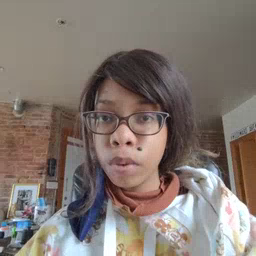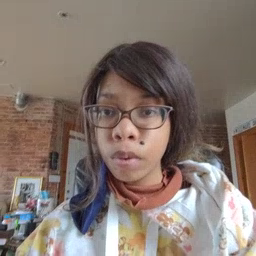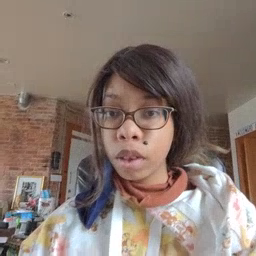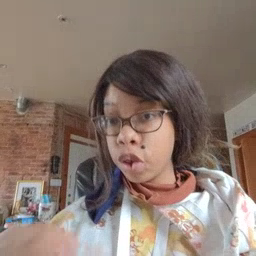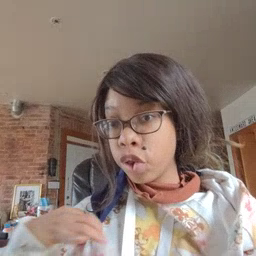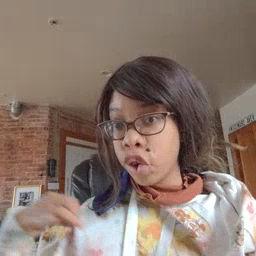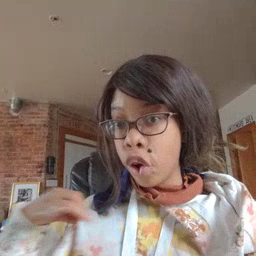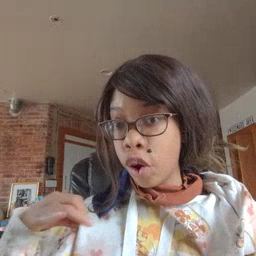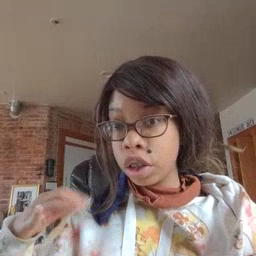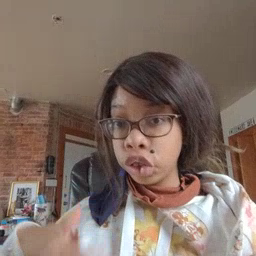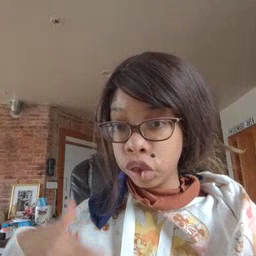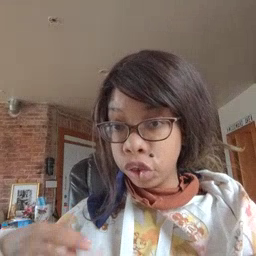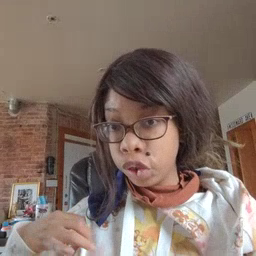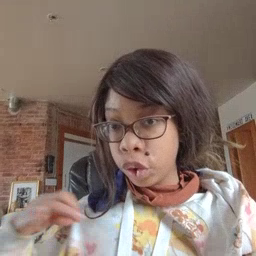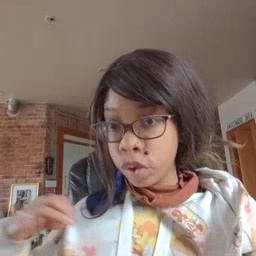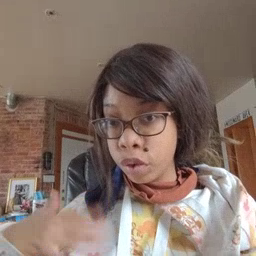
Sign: shirt